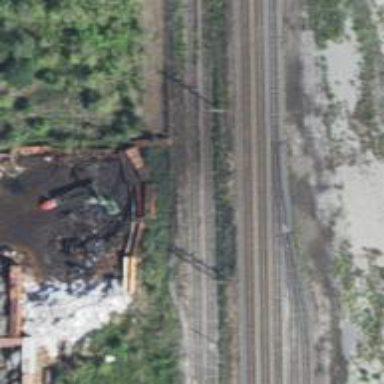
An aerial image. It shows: Abandoned railway yard.